Field crop: tomato
Growth stage: 1
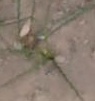
Species: cyperus